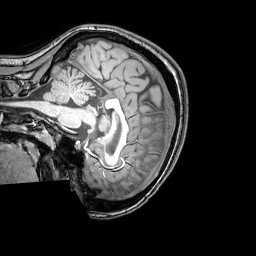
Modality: T1w
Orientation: sagittal
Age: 25
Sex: female
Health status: healthy
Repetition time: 0.081 s
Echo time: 0.037 s